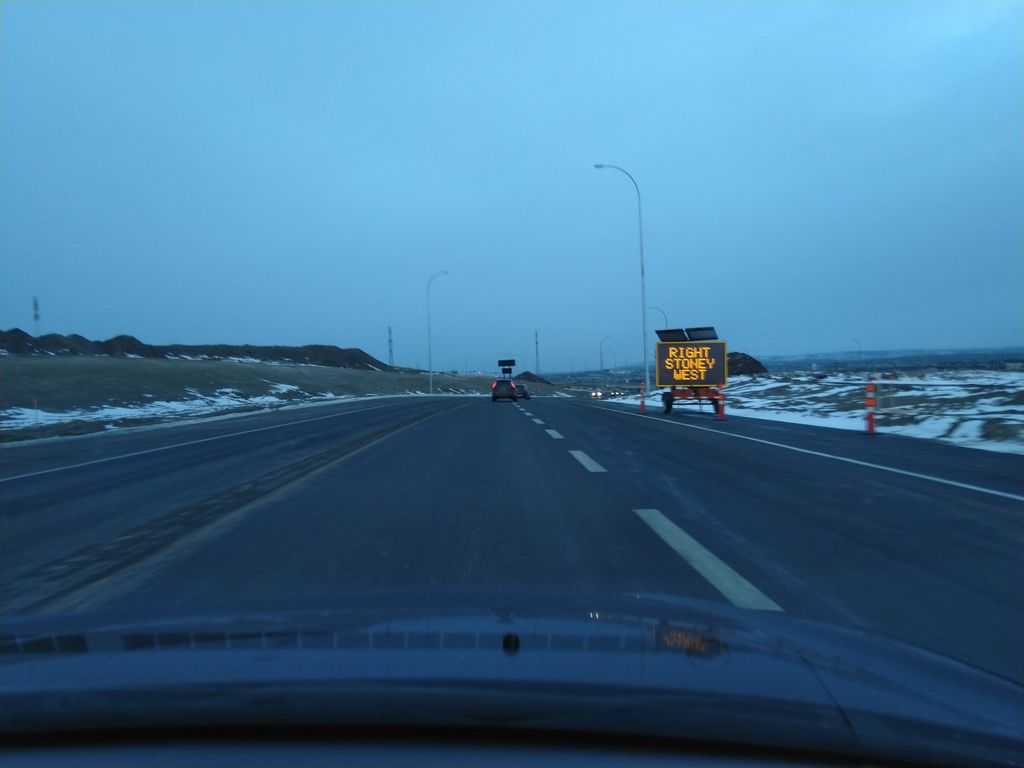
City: calgary